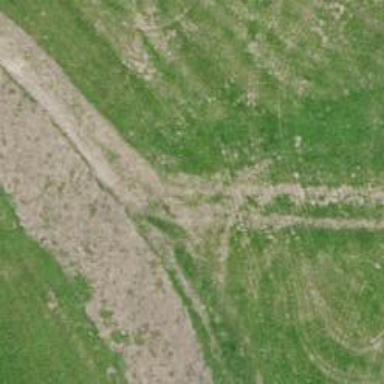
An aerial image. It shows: Bridleway.